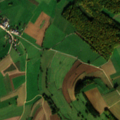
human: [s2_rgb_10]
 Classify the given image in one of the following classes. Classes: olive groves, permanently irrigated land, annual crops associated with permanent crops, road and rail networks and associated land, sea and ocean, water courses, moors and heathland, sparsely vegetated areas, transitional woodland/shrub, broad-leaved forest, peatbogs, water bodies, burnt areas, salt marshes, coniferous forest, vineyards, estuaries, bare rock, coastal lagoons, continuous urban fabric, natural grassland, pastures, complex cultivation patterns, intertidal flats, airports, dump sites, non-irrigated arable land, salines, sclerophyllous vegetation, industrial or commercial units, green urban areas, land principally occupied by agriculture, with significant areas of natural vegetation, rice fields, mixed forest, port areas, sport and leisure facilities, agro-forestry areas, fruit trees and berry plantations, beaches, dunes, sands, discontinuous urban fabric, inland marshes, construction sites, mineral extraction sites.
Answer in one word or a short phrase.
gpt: discontinuous urban fabric, non-irrigated arable land, complex cultivation patterns, broad-leaved forest